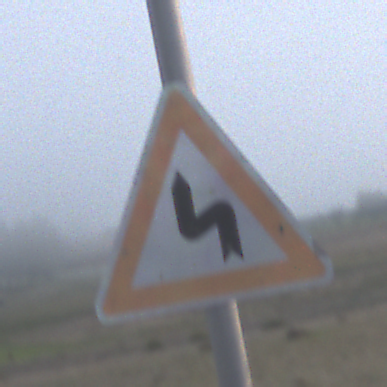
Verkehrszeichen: DoppelkurveZunaechstLinks
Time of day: SunriseSunset
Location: Outdoor (Nature)
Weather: Overcast
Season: NotSpecified
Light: Natural